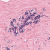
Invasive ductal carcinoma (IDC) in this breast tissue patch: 0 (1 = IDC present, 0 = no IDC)